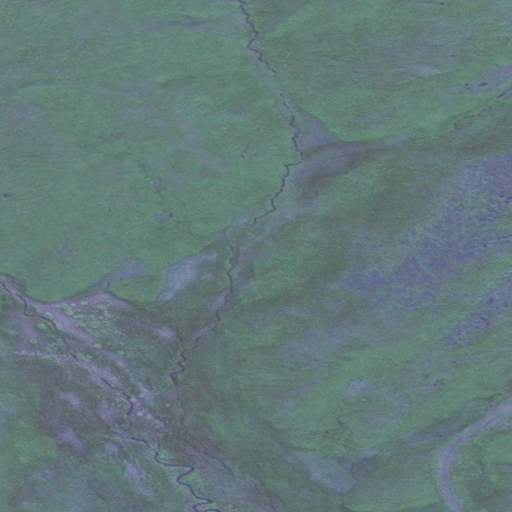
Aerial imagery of island in Alaska named Sitkinak Island containing only unknown